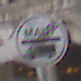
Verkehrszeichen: EndeMautpflicht
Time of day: SunriseSunset
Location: Outdoor (Urban)
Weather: PartlyCloudy
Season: NotSpecified
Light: Natural